Question: I have a table with two of the columns lets say Country, Country Code. The table can have multiple rows with same country and code. But country and code always have to match. How can I write a query that will find me a list of all rows where country and country code do not match.
If this is the table, I want the query to return row#4.. where Canada does not match with XYZ (it should have been CN).. There is a master list of country and codes in a different table lets say.. tblCountries.

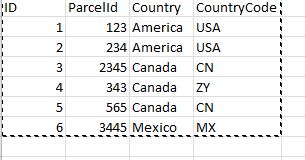
Answer: You can either use the select statement with the NOT EXISTS operator as suggested by Aaron Bertrand in the comments, or you can use a left join:
'''
SELECT T.*
FROM MyTable T
LEFT JOIN TblCountries C ON(T.Country = C.Country AND T.CountryCode = C.CountryCode)
WHERE C.CountryId IS NULL -- Assuming you have a column by that name that's not nullable.
'''
Giorgi Nakeuri's answer will also get you the result you are looking for, however, if there is a record in your table that have a country and a code that doesn't even exist in tblCountry then Aaron's answer or mine will return it, but Giorgi's will not.